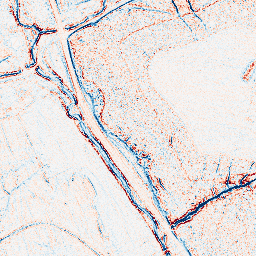
Category: edge_preserving
Decomposition family: bilateral
Decomposition parameters: d: 5
sigma_color: 150
sigma_space: 50
Upsampling method: edge_directed
Upsampling parameters: scale: 4
Upsampling scale: 4